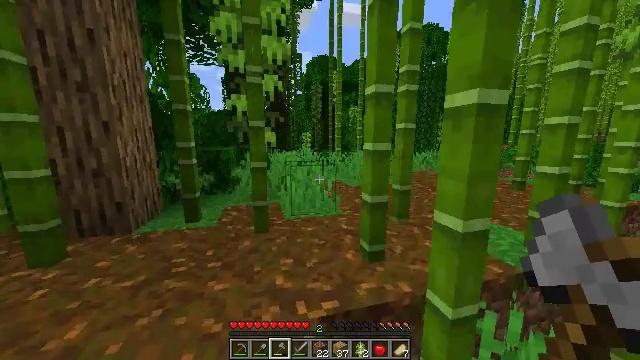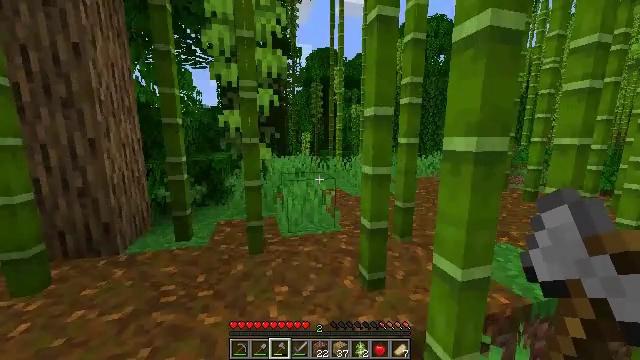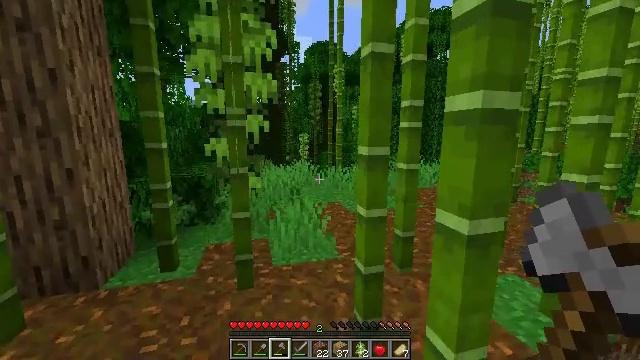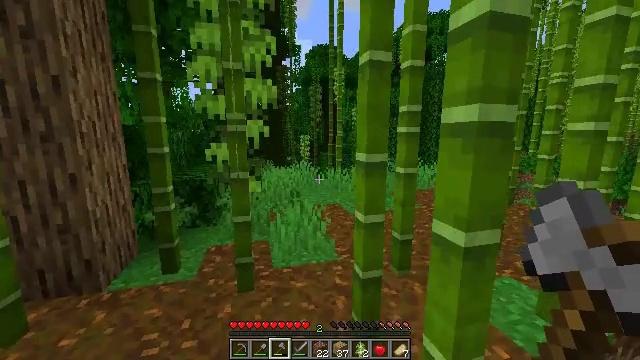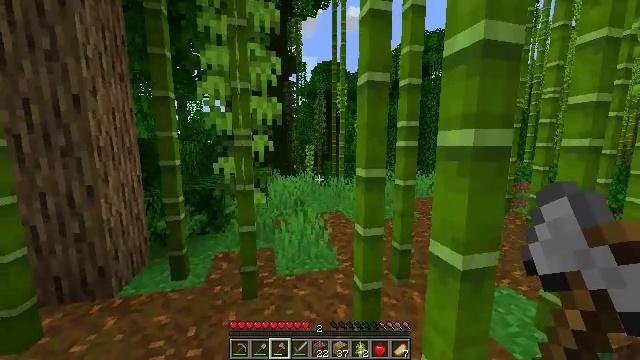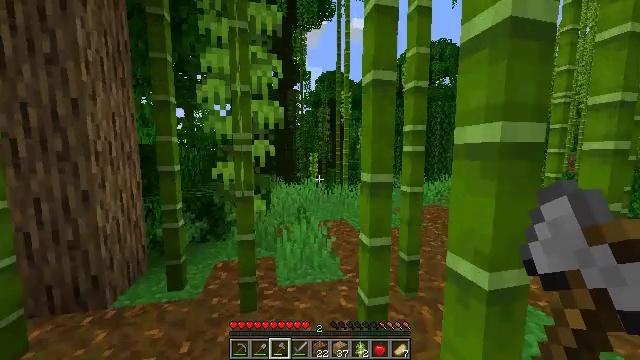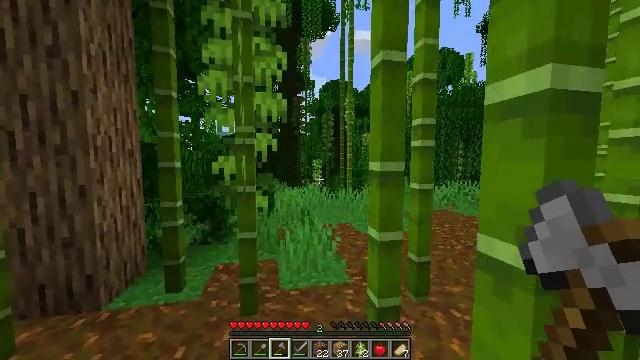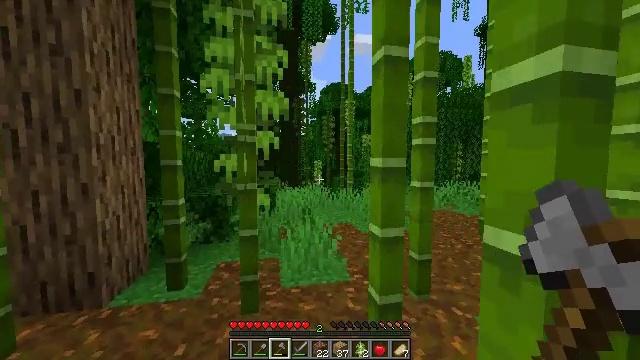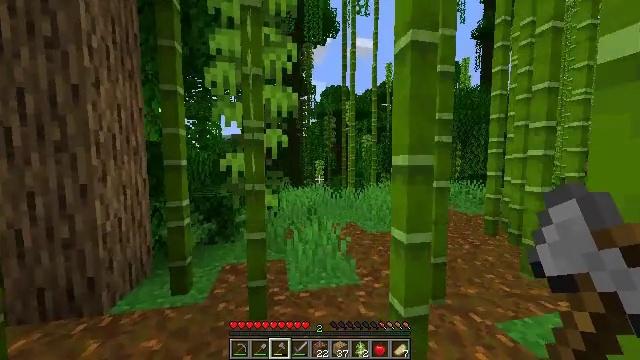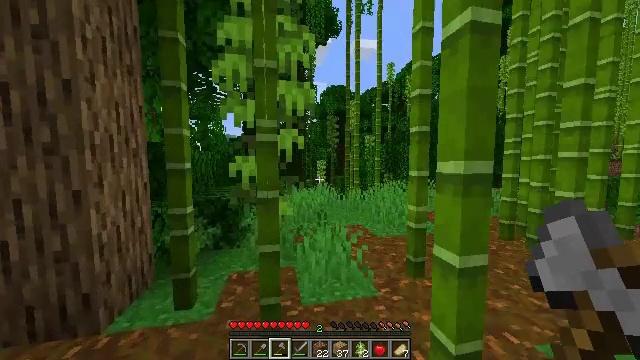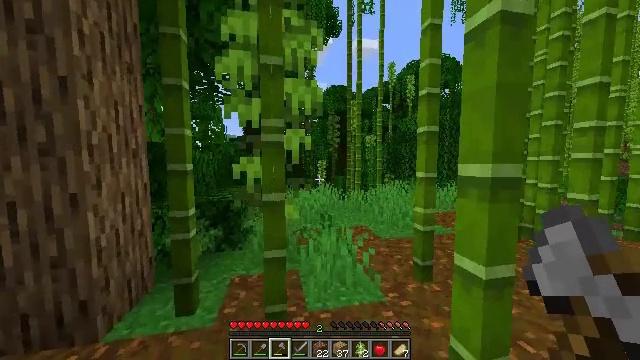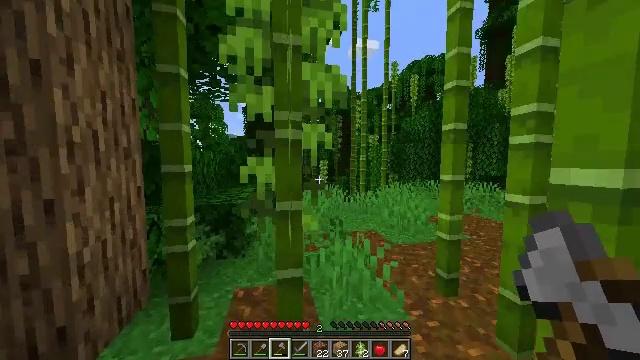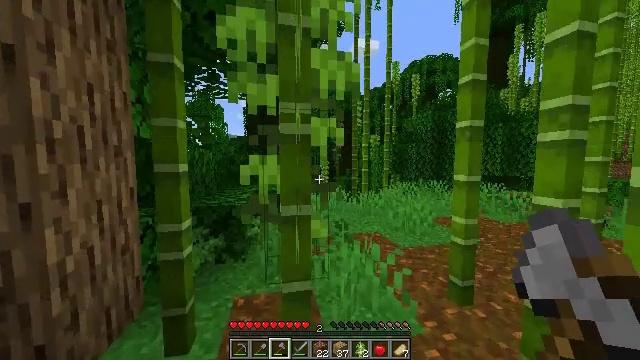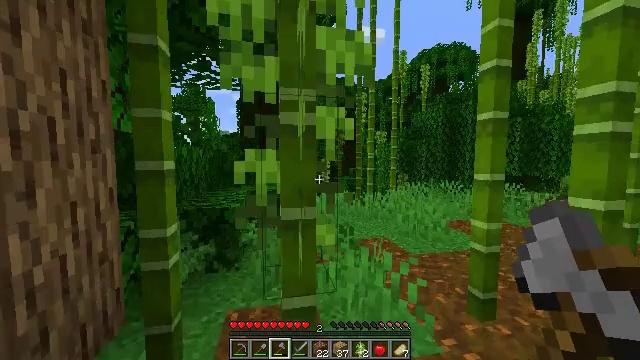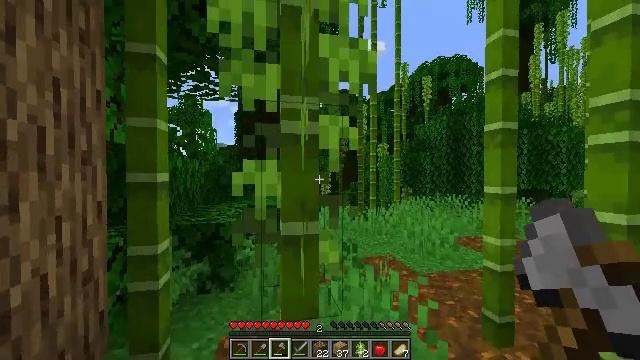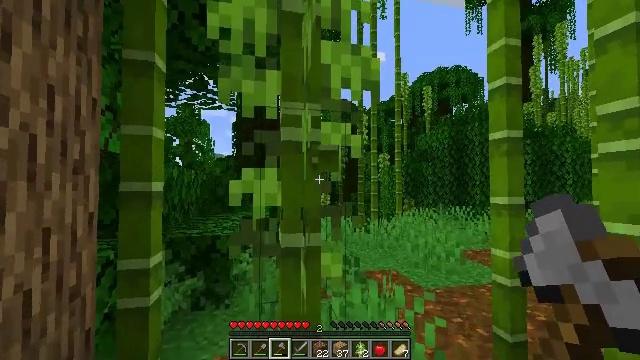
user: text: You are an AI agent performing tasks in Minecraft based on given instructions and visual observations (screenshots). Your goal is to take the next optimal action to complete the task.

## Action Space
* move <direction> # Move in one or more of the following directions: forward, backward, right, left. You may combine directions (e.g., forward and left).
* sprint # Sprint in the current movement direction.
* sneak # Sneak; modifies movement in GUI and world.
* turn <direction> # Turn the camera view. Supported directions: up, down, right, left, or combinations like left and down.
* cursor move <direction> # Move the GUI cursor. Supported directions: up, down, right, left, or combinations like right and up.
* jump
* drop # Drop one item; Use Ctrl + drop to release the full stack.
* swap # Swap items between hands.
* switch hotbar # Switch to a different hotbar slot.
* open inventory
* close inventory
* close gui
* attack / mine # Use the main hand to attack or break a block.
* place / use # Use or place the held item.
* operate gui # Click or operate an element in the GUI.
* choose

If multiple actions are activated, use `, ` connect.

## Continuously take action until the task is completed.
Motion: motion action
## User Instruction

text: Attack bamboo to gather it.
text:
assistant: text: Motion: move forward, sprint, jump
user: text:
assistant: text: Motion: move forward, sprint
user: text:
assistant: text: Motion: move forward, sprint
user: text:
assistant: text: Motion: move forward and move left, sprint, turn left and up
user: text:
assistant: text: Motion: move forward and move left, sprint, turn left and up
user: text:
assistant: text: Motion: move forward and move left, sprint, turn up
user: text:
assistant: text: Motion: move forward and move left, sprint
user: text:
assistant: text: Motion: move forward and move left, sprint
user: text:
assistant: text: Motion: move forward and move left, sprint
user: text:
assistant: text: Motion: move forward and move left, sprint
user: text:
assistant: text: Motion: move forward, sprint
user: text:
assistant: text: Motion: sprint
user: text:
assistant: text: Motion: no_op
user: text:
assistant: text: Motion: turn up
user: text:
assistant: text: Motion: turn up, attack / mine
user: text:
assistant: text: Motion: turn up, attack / mine
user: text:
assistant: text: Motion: turn up, attack / mine
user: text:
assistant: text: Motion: turn up, attack / mine
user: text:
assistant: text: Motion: attack / mine
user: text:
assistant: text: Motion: attack / mine
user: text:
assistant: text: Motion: turn up, attack / mine
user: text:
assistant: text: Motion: attack / mine
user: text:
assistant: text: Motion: attack / mine
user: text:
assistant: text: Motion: attack / mine
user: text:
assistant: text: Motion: attack / mine
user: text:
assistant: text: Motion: attack / mine
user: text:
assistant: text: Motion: attack / mine